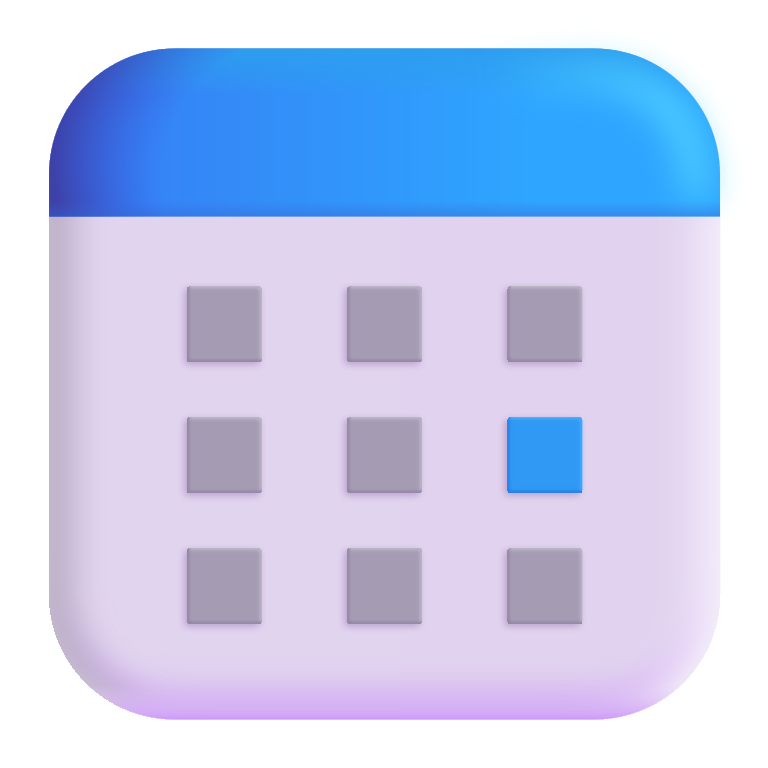
calendar color